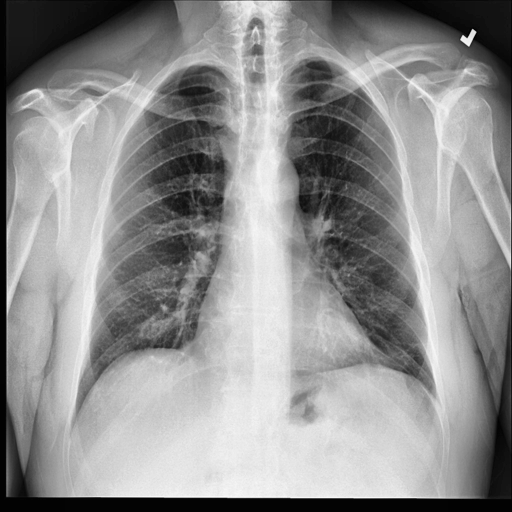
Finding: NORMAL